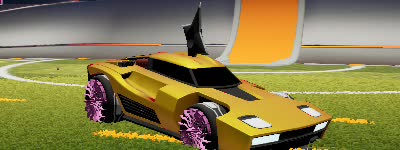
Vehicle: breakout